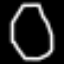
Label: octagon